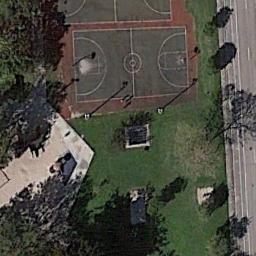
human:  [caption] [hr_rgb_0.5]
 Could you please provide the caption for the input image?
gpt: Two basketball courts on the lawn and some trees beside .

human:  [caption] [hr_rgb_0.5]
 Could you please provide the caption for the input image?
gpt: There are two basketball courts, One only partially exposed .

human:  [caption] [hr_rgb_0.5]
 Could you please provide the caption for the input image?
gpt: The basketball court on the lawn is next to the road and buildings .

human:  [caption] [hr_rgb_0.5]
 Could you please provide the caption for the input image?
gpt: There is a basketball court surrounded by trees and grass next to a road .

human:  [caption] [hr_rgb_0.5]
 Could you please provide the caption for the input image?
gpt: Many trees are near the basketball court .